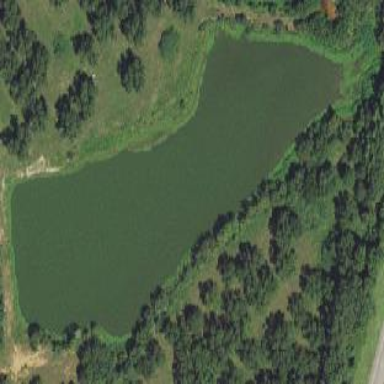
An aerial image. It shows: Pond with natural water.